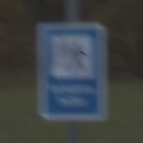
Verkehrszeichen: Verkehrshelfer
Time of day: SunriseSunset
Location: Outdoor (Nature)
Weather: PartlyCloudy
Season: Autumn
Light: Natural